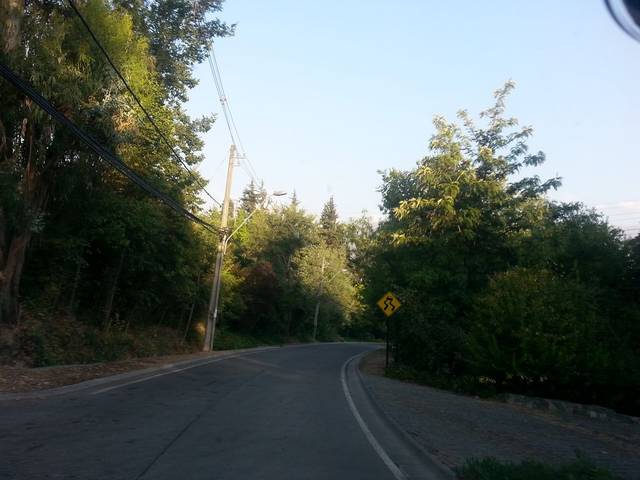
Region: Chile
Coordinates: -33.367, -70.557